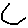
Label: hexagon